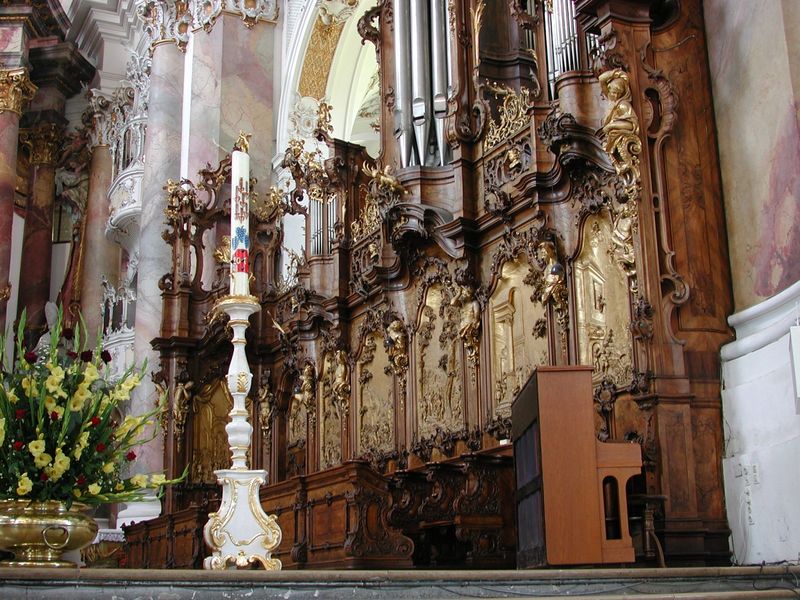
Titel: Chorgestühl
Künstler: Johann Joseph Christian
Standort: Ottobeuren, Klosterkirche (EU - D - Bayern)
Schlagwörter: weiß, grün, blume, blumen, braun, holz, licht, marmor, säulen, barock, schale, kirche, gold, rosa, vase, blumenvase, hocker, gestühl, kerze, stuck, stufe, messing, kabel, kupfer, altar, schnitzerei, kerzenständer, kerzenhalter, orgel, ständer, pfeifen, wurzelholz, orgelpfeifen, schnizerei, breun, tauflicht, oorgel, braun7